Question: I want to show some number on gauge data label like this:

I try to use 'category' and 'formatter' option in 'yAxis' like this but faild!
'''
categories: ['0','3','7','14'],
'''
and
'''
labels: {
formatter: function() {
if(this.value == '0' ||this.value == '3' ||this.value == '7' ||this.value == '14')
return this.value;
}
},
'''
What is wrong with this method? also any other solution will be appreciated .
Here is a <URL> i am going to work on.
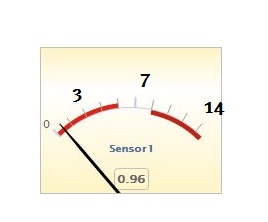
Answer: Finally i solved this. here is what i add to 'yAxis' :
'''
rotation:'auto',
labels: {
distance: 20,
formatter: function() {
if(this.value == '0' ||this.value == '3' ||this.value == '7' ||this.value == '14')
return this.value;
}
},
tickInterval: 1,
minorTickLength:0,
'''
Here is the <URL>